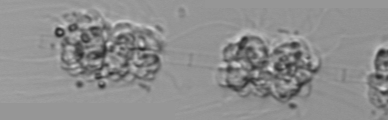
Label: Leptocylindrus_mediterraneus